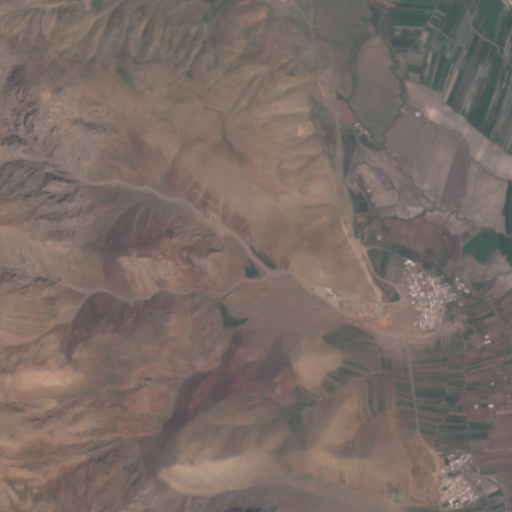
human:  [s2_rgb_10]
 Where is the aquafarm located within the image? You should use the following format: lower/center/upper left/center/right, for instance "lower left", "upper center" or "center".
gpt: The aquafarm is located in the upper right of the image.
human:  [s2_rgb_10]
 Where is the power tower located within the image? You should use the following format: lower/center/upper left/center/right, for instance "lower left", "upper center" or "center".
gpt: The power tower is located in the right of the image.
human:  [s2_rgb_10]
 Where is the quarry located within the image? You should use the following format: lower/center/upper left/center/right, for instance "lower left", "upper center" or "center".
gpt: The quarry is located in the center right of the image.
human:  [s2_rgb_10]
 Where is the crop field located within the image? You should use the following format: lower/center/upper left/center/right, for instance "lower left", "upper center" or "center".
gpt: There is no crop field in the image.